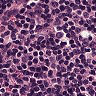
Metastatic tissue present: no